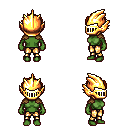
a pixel art fantasy rpg character, female body template, orc, green skin, leather shoulder armor, gold greaves, dark blonde bedhead hairstyle, gold helm, four views (front, back, left, right), 2x2 character sprite sheet, small pixel art, hard edges, no anti-aliasing